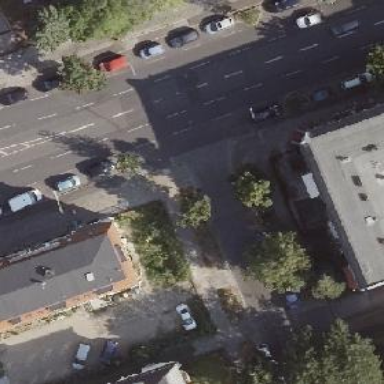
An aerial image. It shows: Unmarked crossing on footway.